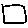
Label: square